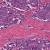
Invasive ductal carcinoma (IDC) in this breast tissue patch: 1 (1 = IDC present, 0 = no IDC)